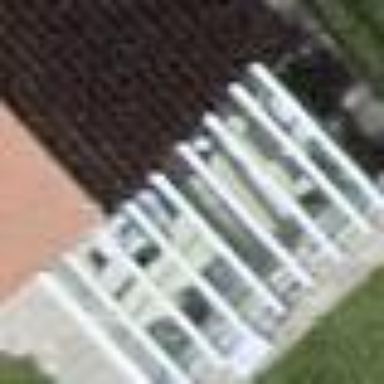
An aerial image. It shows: View of roof of building.